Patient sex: F
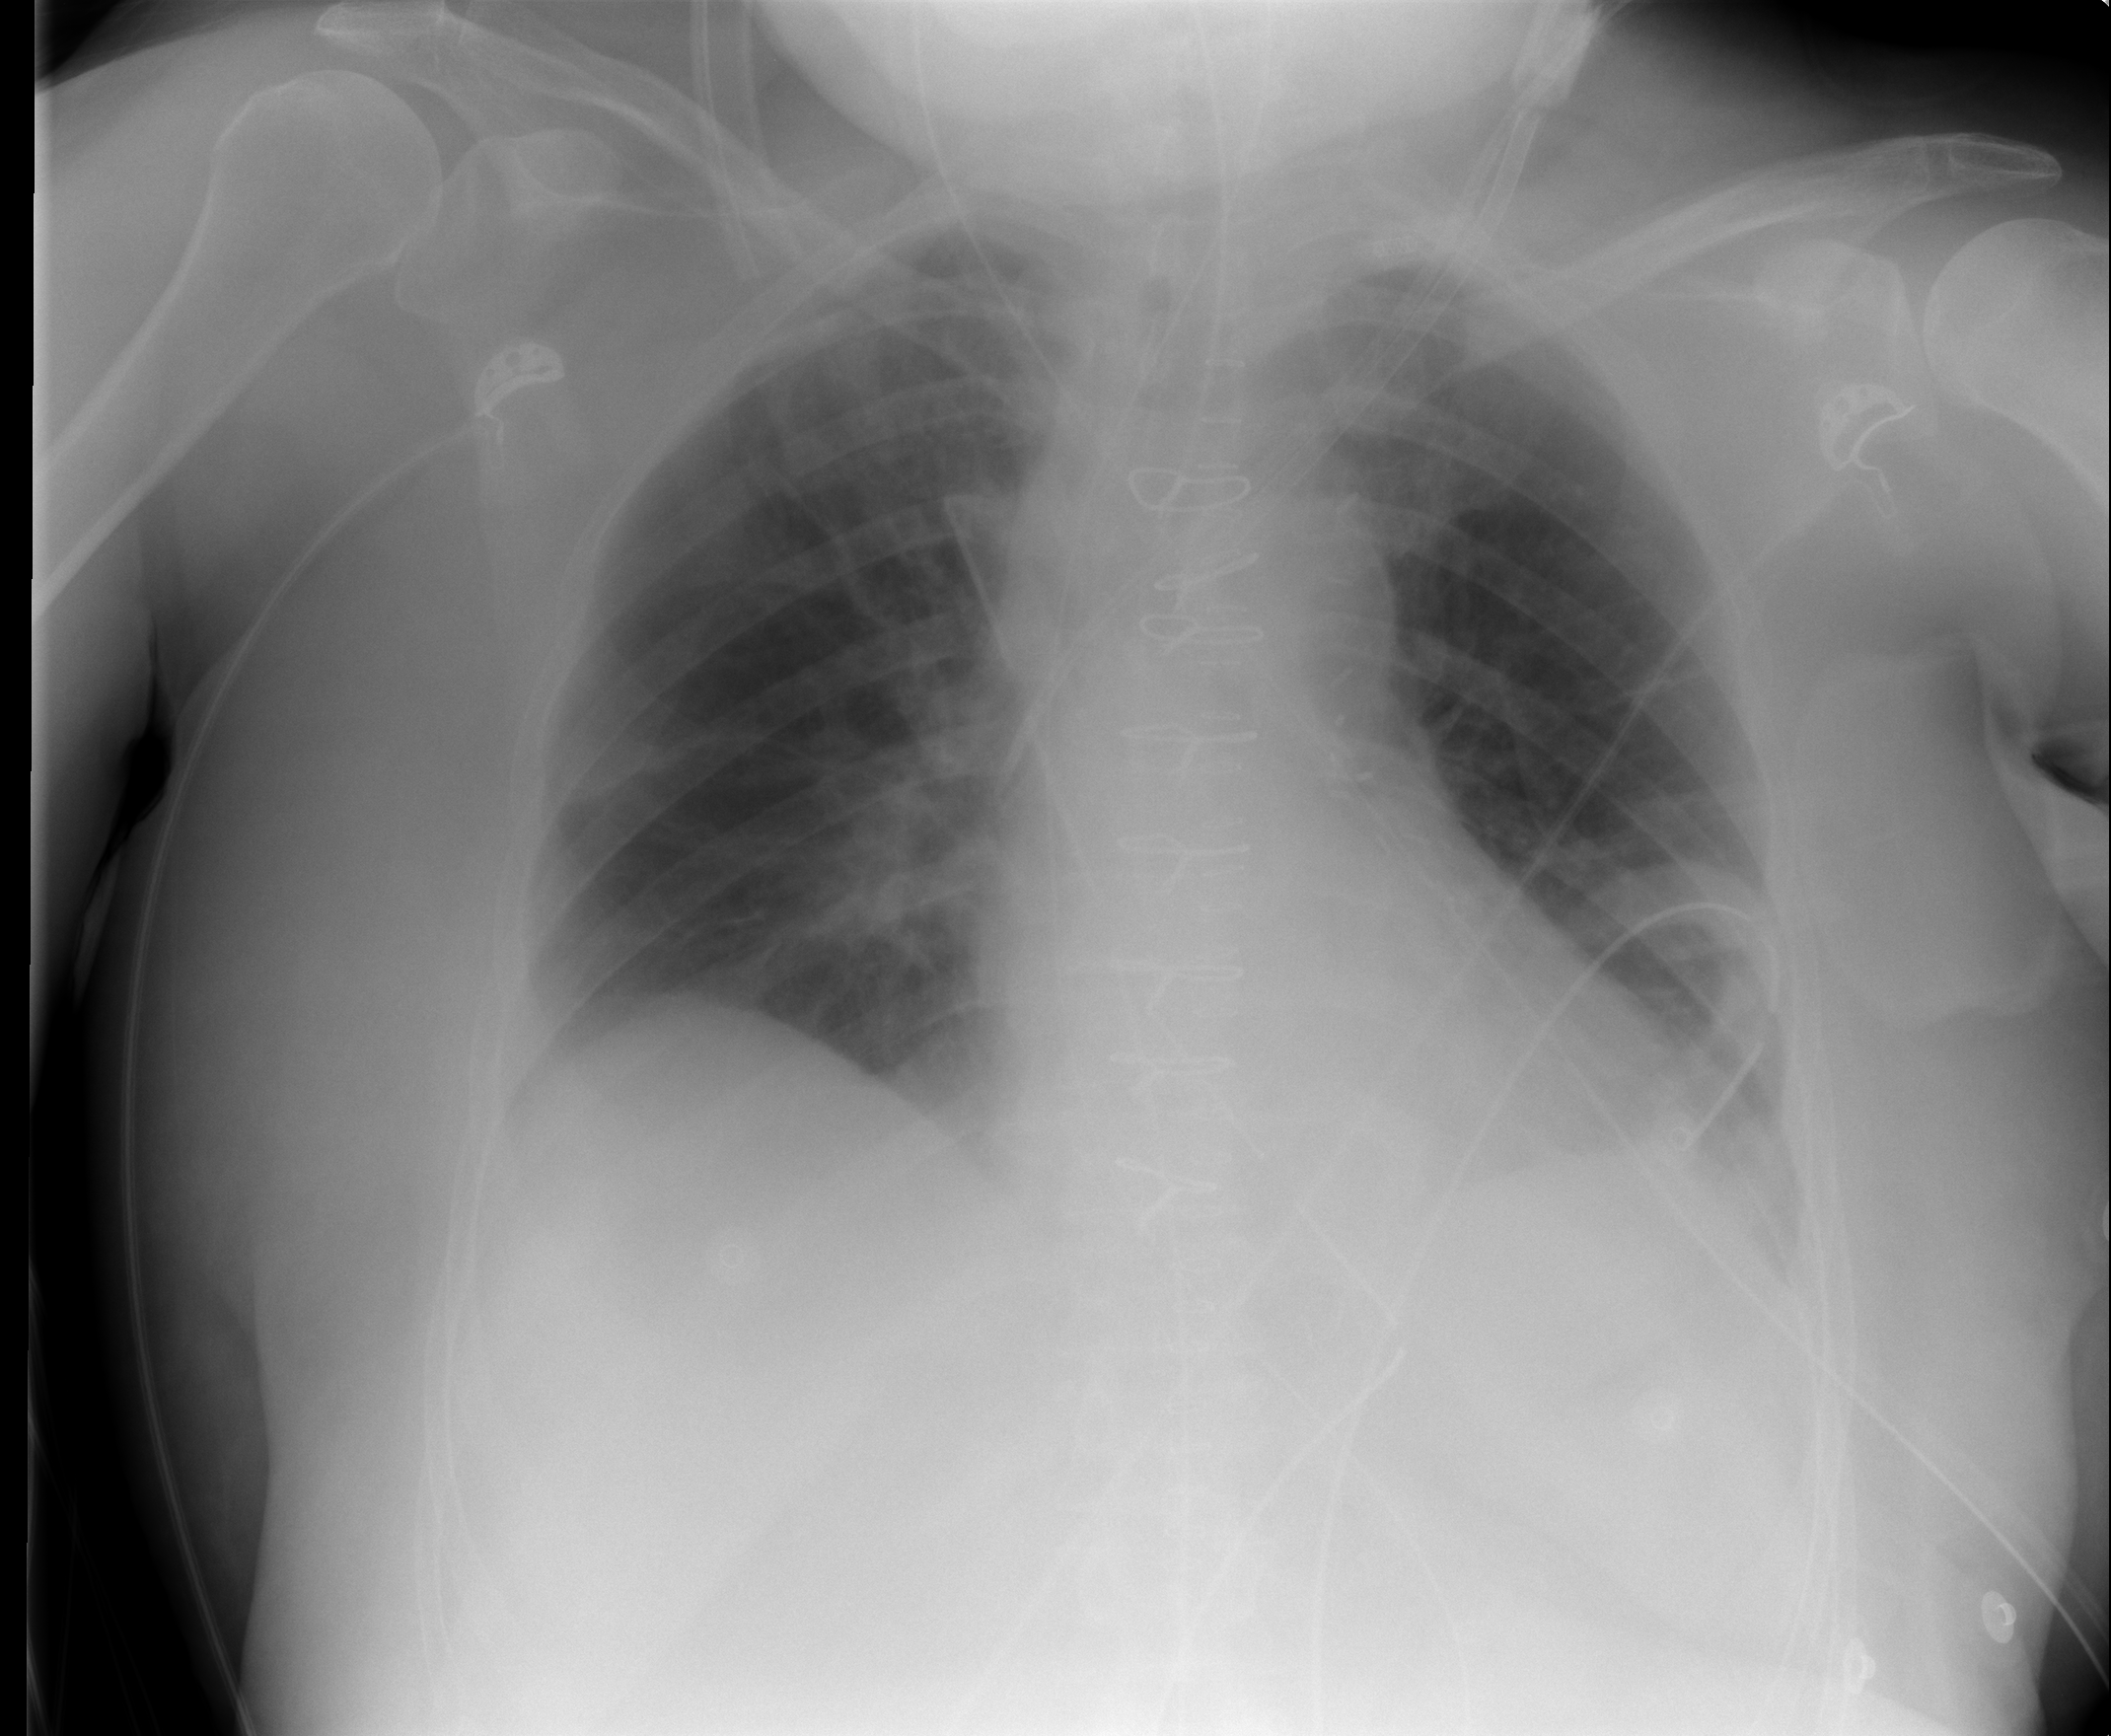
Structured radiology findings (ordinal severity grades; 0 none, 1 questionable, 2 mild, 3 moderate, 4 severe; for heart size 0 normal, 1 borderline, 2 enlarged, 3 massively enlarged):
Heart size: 1
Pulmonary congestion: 0
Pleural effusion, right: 0
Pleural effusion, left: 0
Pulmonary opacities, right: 0
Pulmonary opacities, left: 0
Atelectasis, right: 1
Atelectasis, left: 0